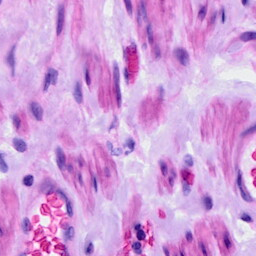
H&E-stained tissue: Ovarian